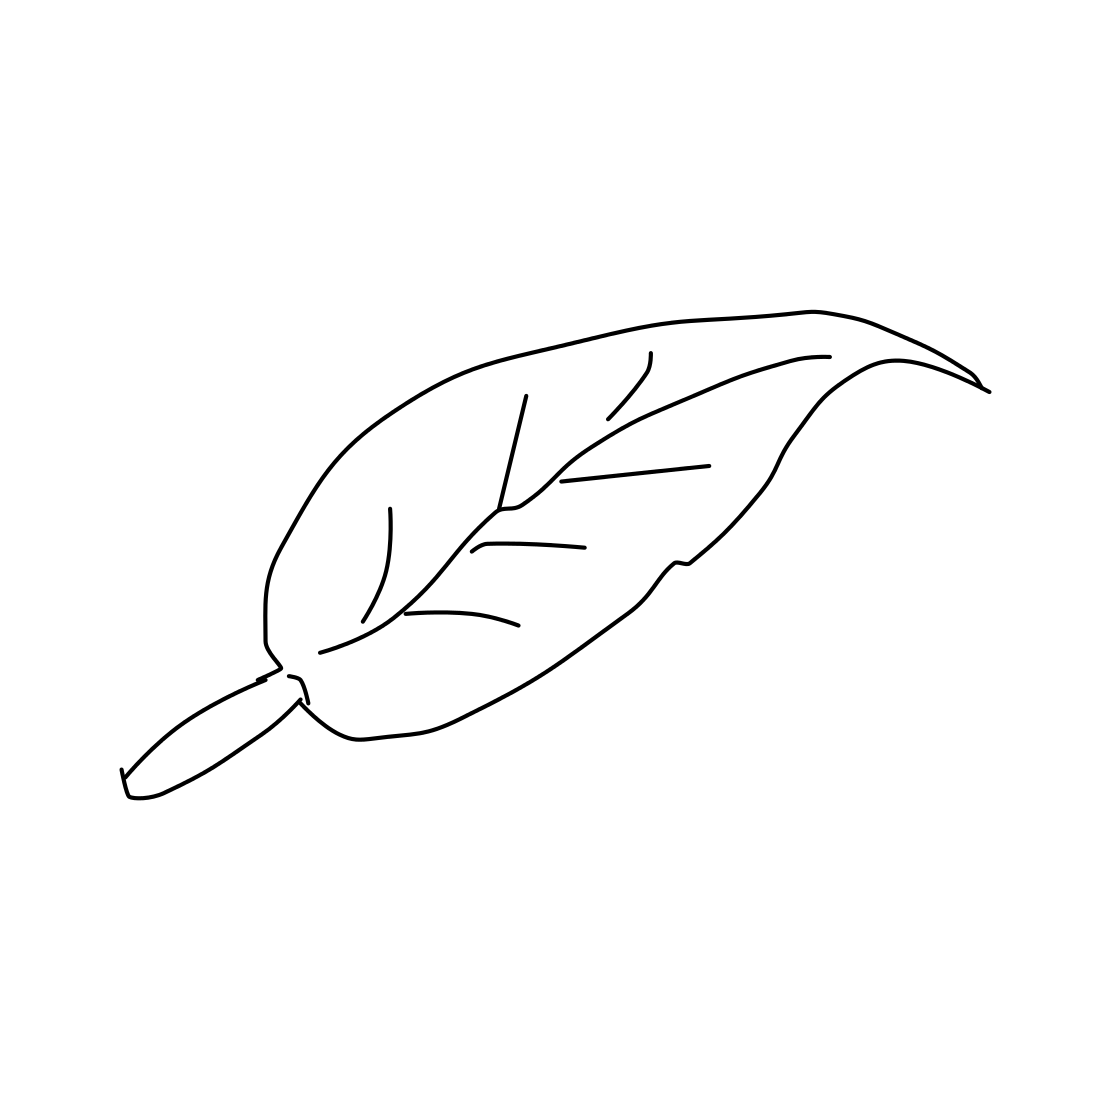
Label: leaf